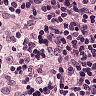
Metastatic tissue present: no